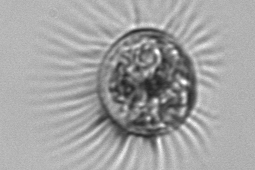
Label: Pelagostrobilidium